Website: crate-barrel
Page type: billing-address
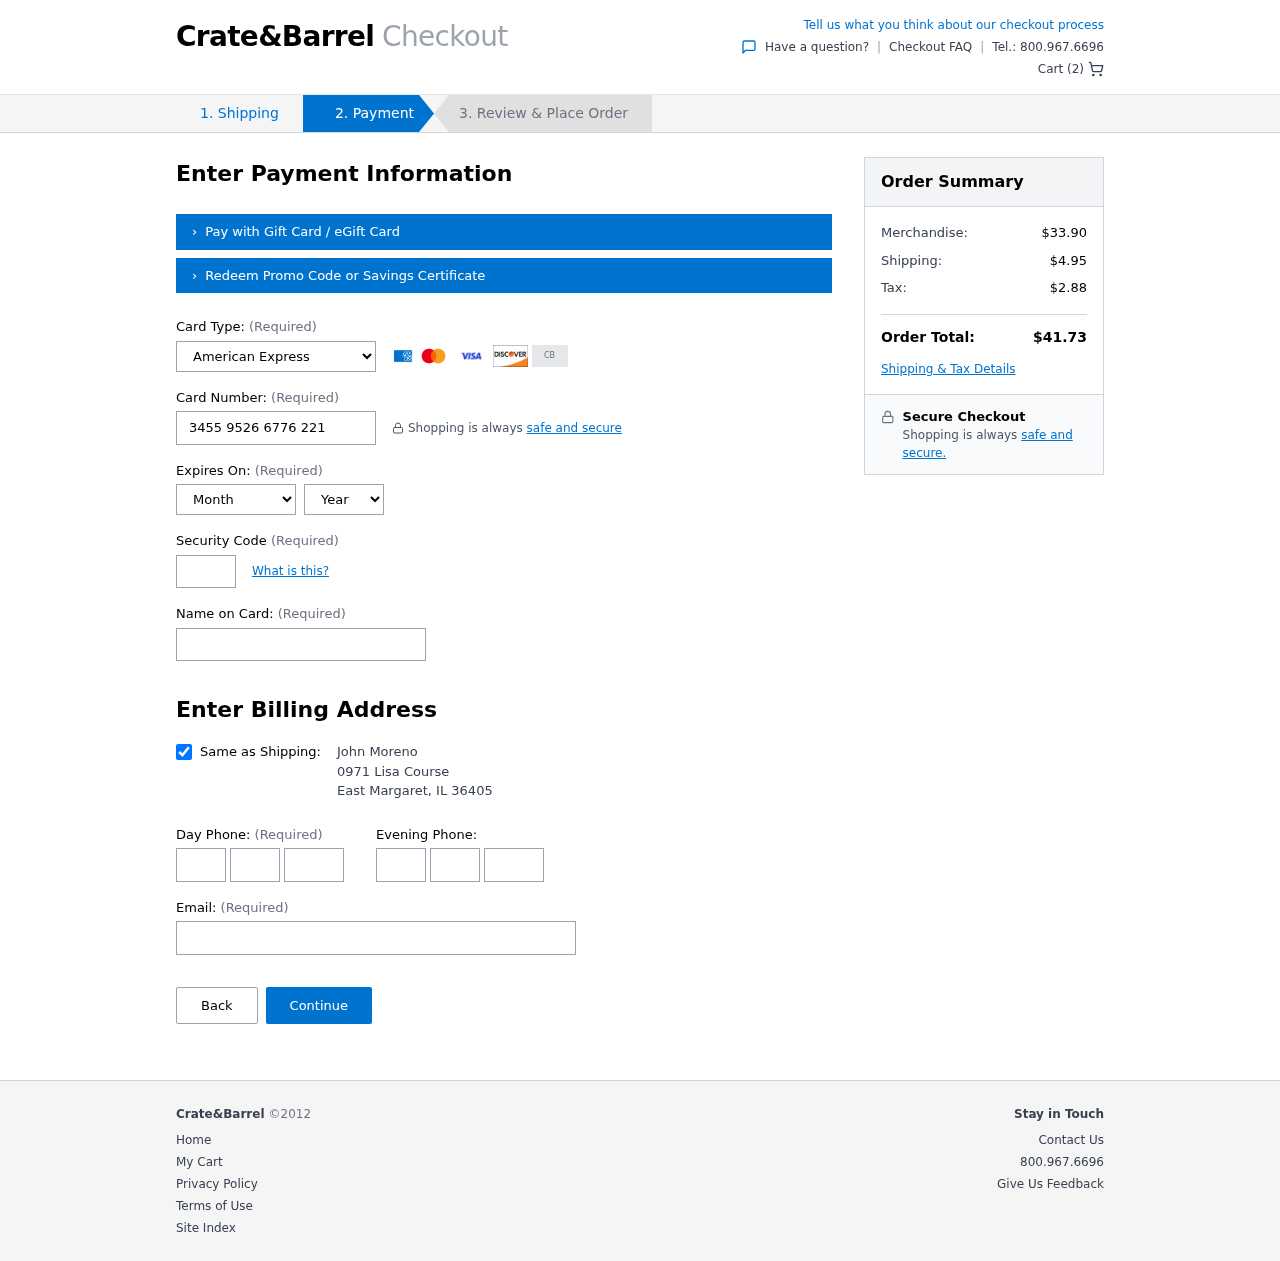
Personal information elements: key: PII_CARD_CVV
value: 0526
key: PII_CARD_EXPIRY_MONTH
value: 07
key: PII_CARD_EXPIRY_YEAR
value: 28
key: PII_CARD_NUMBER
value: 3455 9526 6776 221
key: PII_CARD_TYPE
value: American Express
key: PII_CITY
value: East Margaret
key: PII_EMAIL
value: john_moreno@yahoo.com
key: PII_FULLNAME
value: John Moreno
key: PII_PHONE_AREA
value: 988
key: PII_PHONE_PREFIX
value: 968
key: PII_PHONE_SUFFIX
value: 0618
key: PII_POSTCODE
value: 36405
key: PII_STATE_ABBR
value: IL
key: PII_STREET
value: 0971 Lisa Course
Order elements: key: ORDER_NUM_ITEMS
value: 2
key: ORDER_SUBTOTAL
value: $33.90
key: ORDER_SHIPPING_COST
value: $4.95
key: ORDER_TAX
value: $2.88
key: ORDER_TOTAL
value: $41.73